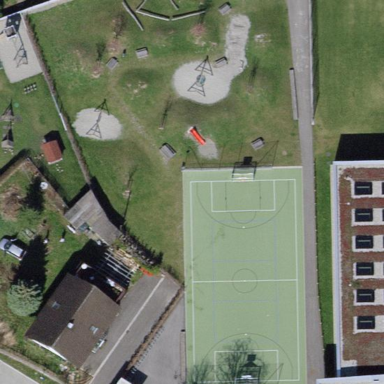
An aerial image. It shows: Playground area for leisure land.